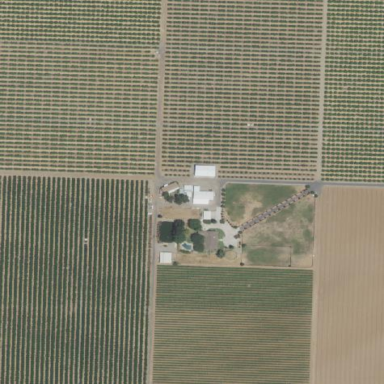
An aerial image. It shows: Beautiful vineyard in the countryside.